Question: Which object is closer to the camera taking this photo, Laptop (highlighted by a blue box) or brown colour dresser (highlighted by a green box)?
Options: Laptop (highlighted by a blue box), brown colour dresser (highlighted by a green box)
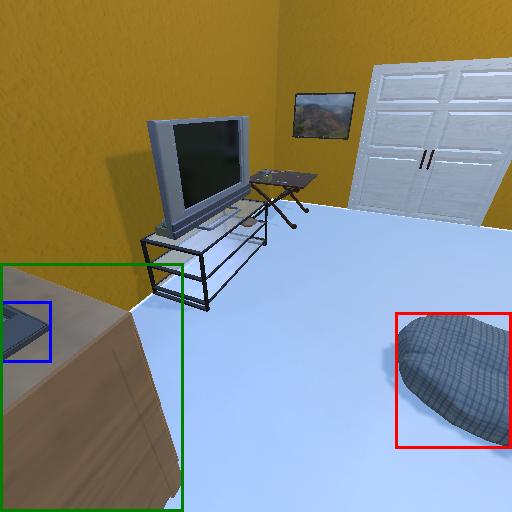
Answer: Laptop (highlighted by a blue box)